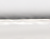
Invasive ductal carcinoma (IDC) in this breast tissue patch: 0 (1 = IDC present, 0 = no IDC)